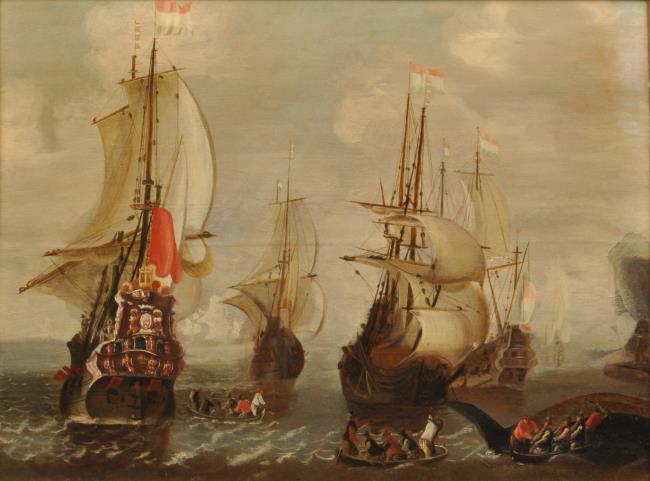
Title: Whale hunters near a rocky coast
Artist: Anoniem (Noordelijke Nederlanden (historische regio)) 17de eeuw Bron: Laurens Schoemaker (2017-03-24)
Latest date: 1600
Genre: painting
Iconography: Walvis
Keywords: marine (genre), sailing ship, full-rigged ship, row boat, whale, whaling, seashore, cliff